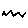
Label: zigzag